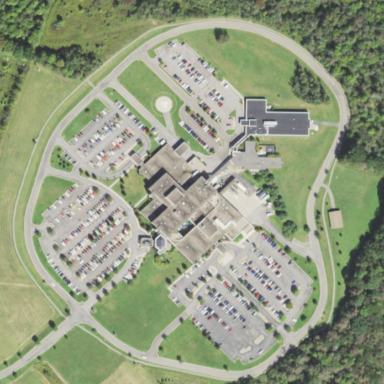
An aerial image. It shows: Hospital providing healthcare services.